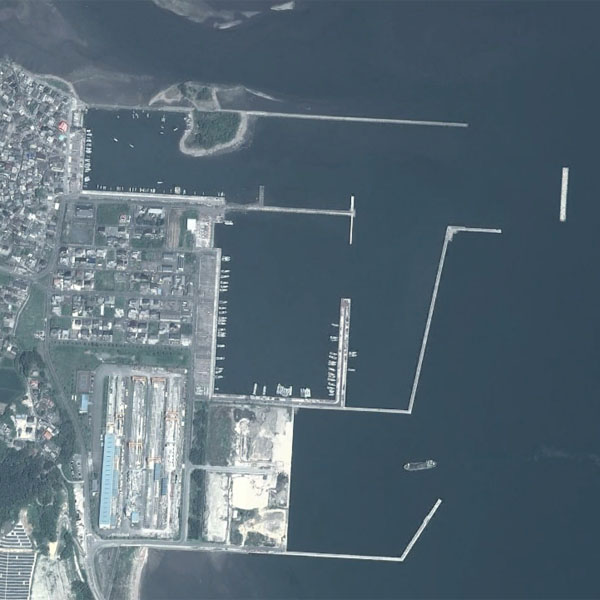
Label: Port